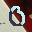
Label: 0